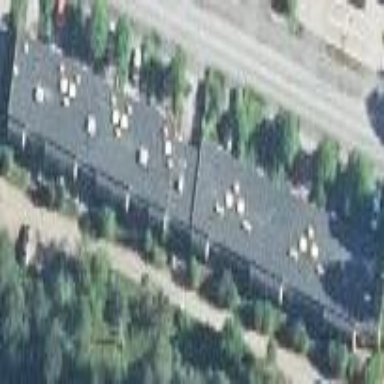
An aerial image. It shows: Terrace building.